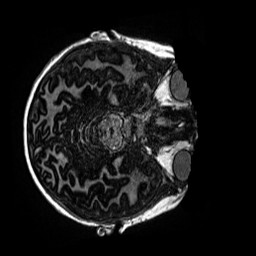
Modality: MP2RAGE
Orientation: axial
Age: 11
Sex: female
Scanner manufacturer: siemens
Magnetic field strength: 3 T
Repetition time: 4 s
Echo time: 0.00299 s